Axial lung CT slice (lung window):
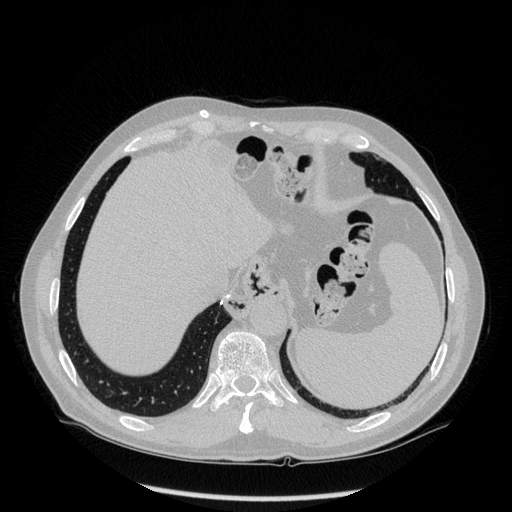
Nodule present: no